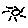
Label: sun